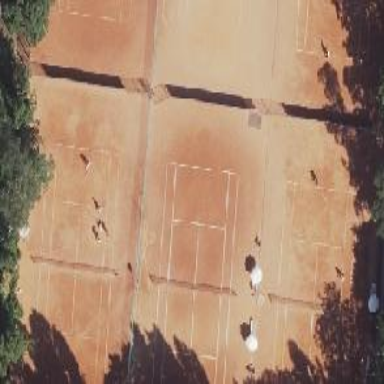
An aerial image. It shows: Tennis court on the leisure land pitch.